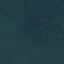
Label: Forest